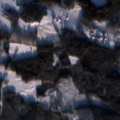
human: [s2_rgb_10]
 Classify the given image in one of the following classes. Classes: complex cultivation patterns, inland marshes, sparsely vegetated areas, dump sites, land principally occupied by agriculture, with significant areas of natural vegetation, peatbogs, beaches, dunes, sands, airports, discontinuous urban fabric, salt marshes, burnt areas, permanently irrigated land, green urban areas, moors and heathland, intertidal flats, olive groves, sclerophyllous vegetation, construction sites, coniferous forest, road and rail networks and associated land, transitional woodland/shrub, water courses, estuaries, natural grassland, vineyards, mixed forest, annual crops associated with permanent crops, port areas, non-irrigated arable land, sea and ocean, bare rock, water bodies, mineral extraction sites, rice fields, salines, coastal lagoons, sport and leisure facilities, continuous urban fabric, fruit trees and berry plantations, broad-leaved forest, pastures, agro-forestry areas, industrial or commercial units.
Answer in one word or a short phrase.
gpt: land principally occupied by agriculture, with significant areas of natural vegetation, broad-leaved forest, coniferous forest, mixed forest